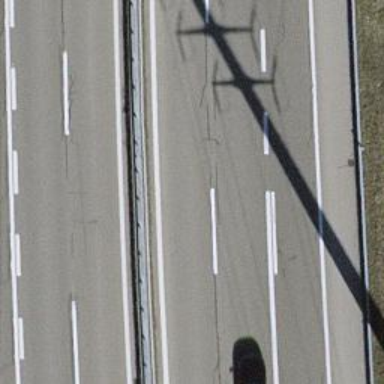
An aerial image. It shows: Asphalt motorway.